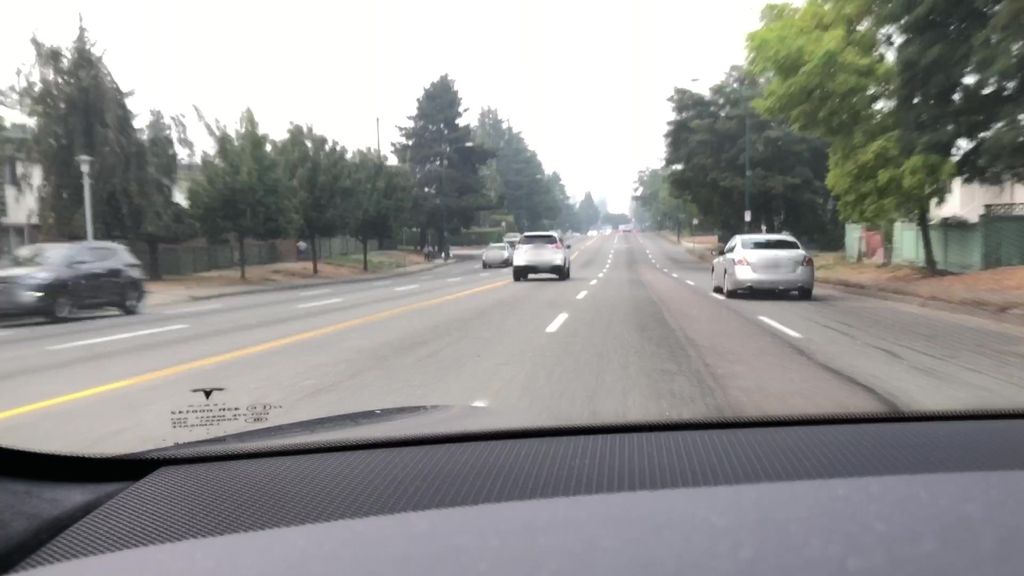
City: vancouver